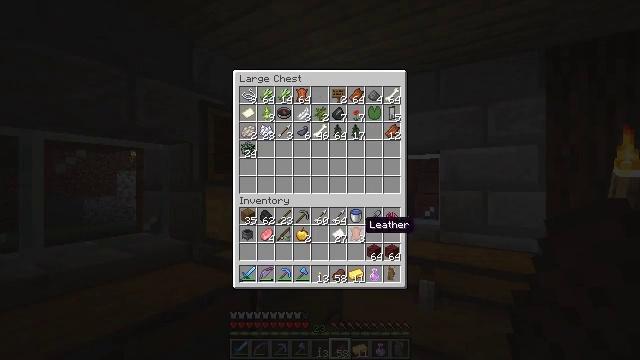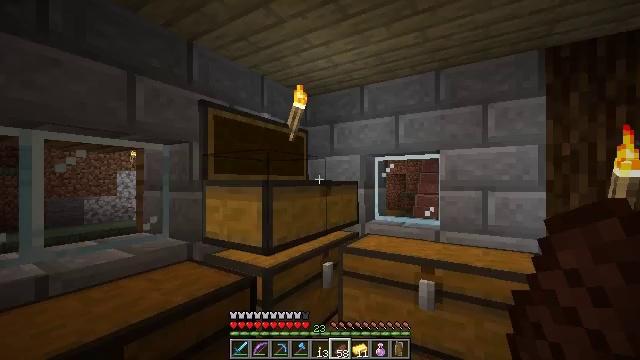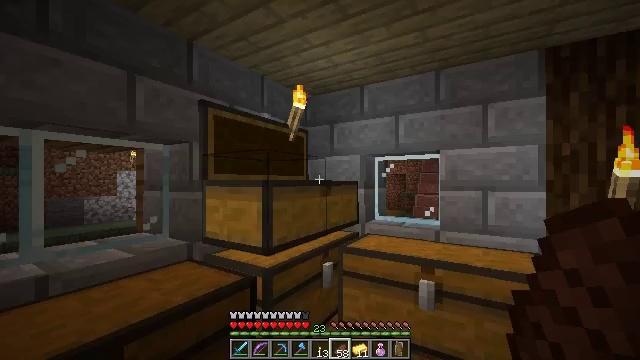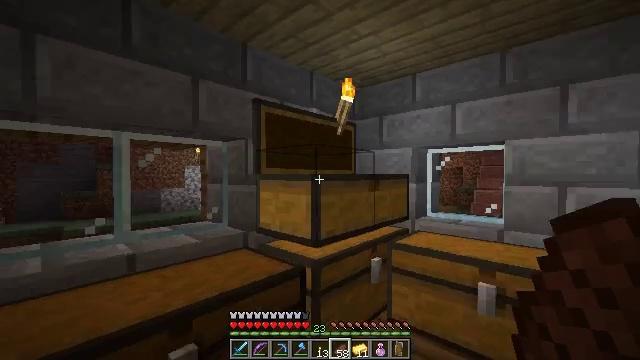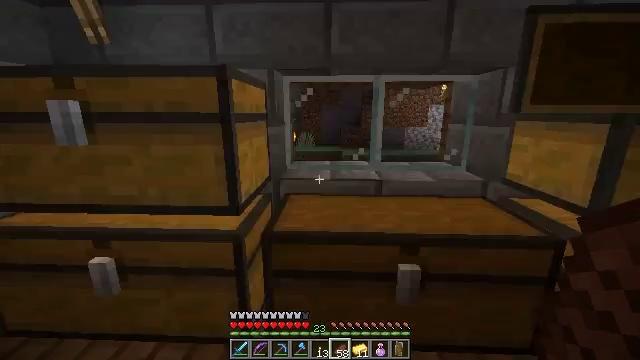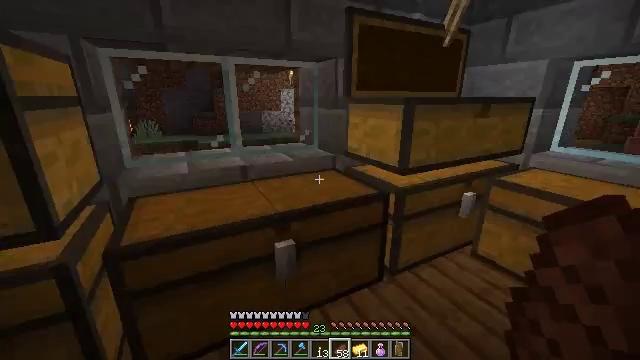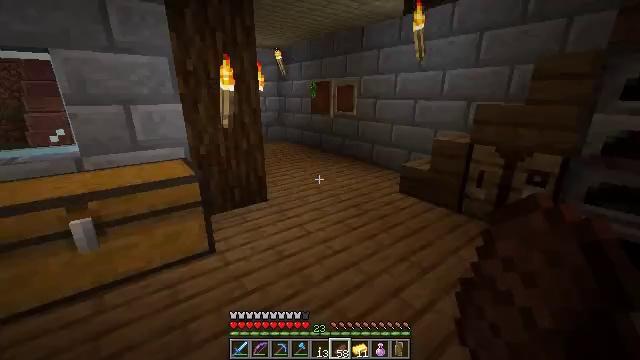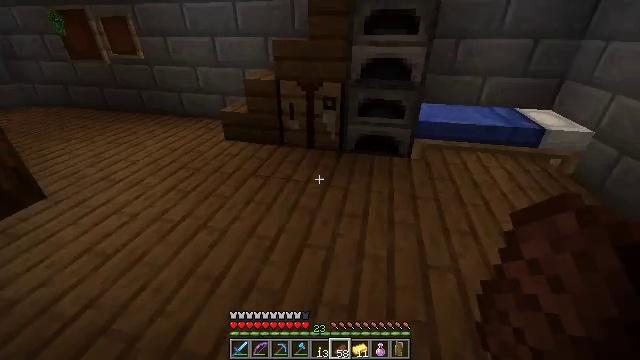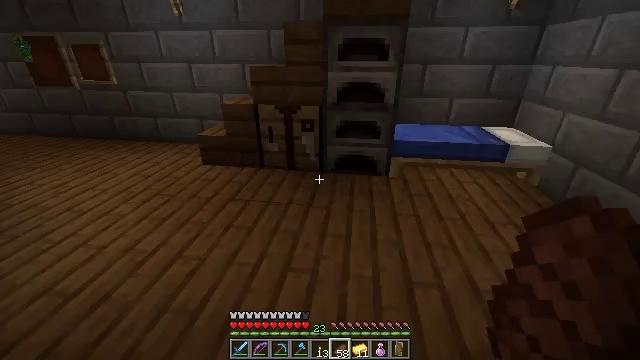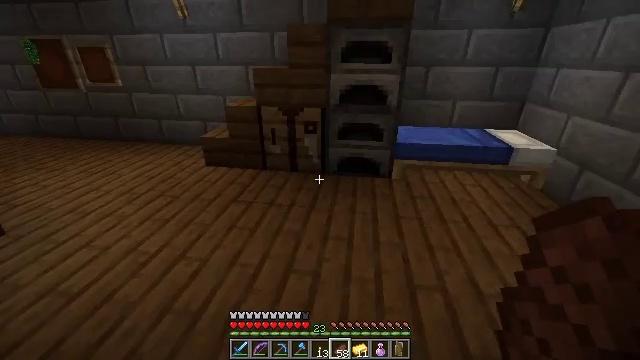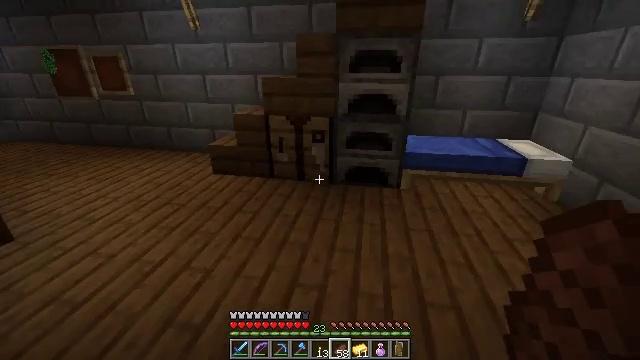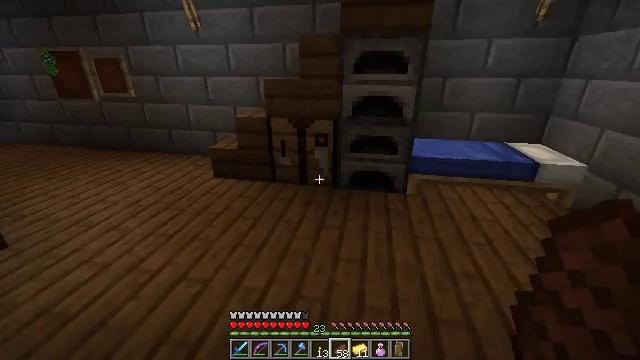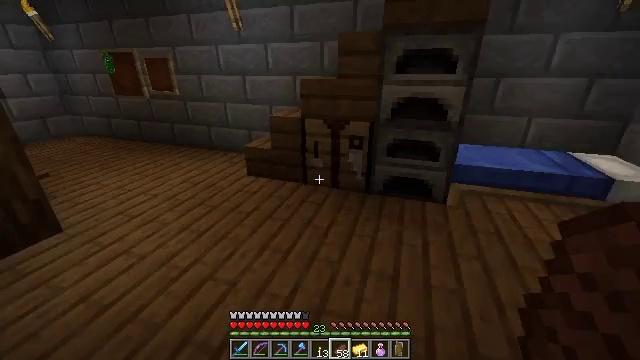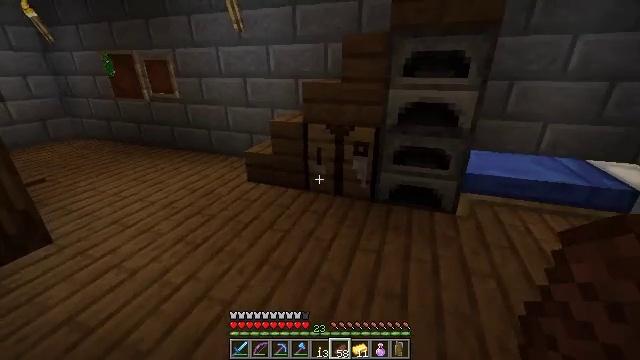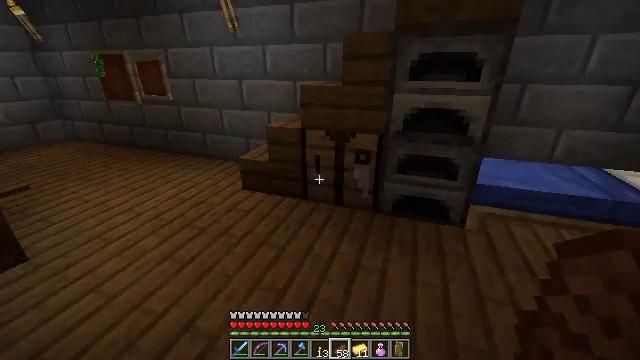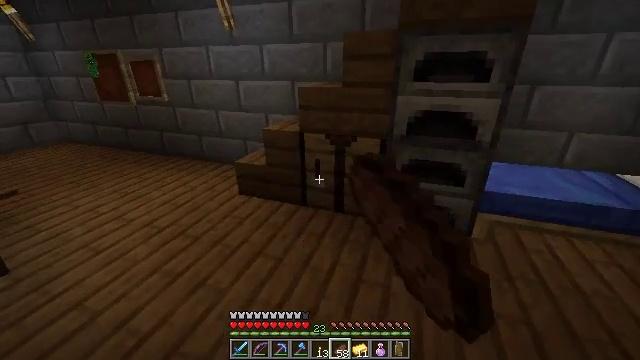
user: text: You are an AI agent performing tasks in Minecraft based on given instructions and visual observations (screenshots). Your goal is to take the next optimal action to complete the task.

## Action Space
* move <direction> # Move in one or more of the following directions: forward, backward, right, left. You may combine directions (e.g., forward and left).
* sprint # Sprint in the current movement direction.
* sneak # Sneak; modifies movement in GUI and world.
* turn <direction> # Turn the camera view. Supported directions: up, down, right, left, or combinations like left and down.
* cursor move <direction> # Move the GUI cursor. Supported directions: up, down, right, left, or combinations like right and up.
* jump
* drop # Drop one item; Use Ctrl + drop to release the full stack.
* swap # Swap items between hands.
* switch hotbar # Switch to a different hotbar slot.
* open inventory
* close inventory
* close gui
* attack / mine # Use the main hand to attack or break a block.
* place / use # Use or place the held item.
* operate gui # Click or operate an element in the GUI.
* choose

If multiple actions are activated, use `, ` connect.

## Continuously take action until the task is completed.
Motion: motion action
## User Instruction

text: Make a book by crafting it with paper and leather.
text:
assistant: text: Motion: no_op
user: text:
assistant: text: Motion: no_op
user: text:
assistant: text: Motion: turn left and down
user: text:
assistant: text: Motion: turn left and down
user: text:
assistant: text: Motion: turn right and down
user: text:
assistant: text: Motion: turn right
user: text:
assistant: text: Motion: turn right and down
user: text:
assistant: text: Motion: turn right and up
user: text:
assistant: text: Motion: no_op
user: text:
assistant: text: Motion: move forward, turn left and up
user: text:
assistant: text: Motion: move forward
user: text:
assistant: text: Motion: move forward, turn left
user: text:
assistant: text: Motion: move forward
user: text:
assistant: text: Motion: move forward, use / place
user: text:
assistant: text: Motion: use / place
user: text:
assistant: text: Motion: use / place
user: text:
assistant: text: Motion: no_op
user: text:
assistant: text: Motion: no_op
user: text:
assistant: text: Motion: no_op
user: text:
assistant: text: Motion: no_op
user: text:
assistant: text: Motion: no_op
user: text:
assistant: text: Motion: no_op
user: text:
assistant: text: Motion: no_op
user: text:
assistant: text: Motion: no_op
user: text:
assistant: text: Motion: cursor move left
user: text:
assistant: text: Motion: cursor move left and down
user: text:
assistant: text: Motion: cursor move left
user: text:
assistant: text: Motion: cursor move left
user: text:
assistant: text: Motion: no_op
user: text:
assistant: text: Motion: cursor move right